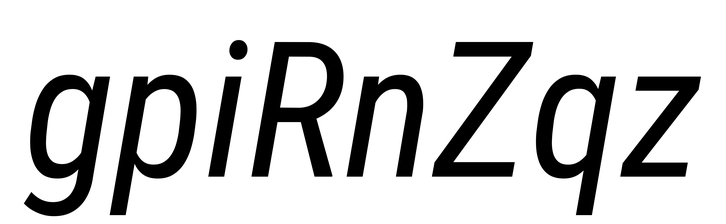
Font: Roboto-Italic_Condensed_Italic